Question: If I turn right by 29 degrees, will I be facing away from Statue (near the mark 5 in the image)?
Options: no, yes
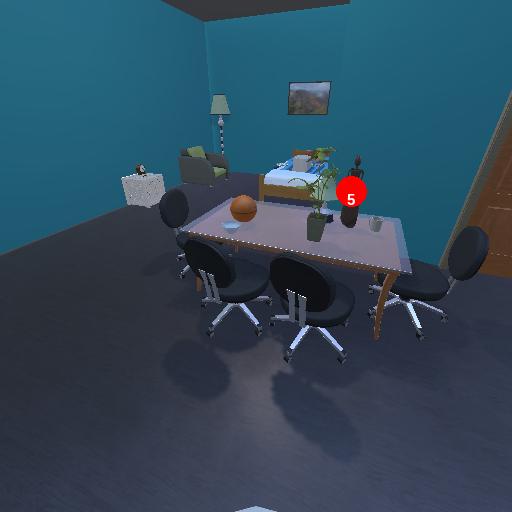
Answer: no